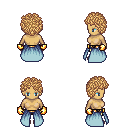
a pixel art fantasy rpg character, female body template, human, tanned skin, overskirt, gold greaves, light blonde curly afro hairstyle, gold gloves, four views (front, back, left, right), 2x2 character sprite sheet, small pixel art, hard edges, no anti-aliasing